RGB frame:
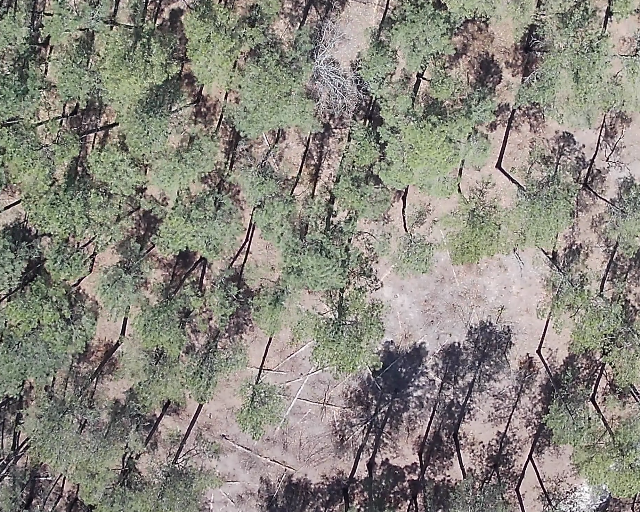
Thermal frame:
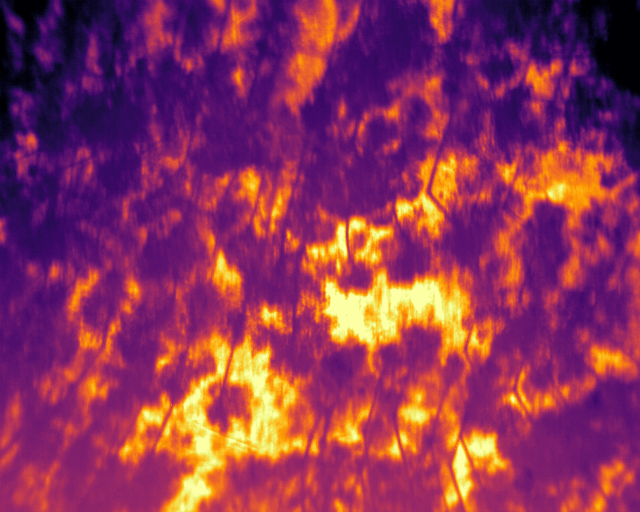
Captured: 2026-02-27 02:34:55
Pixels at or above 80 °C: 0 (fraction of frame: 0)